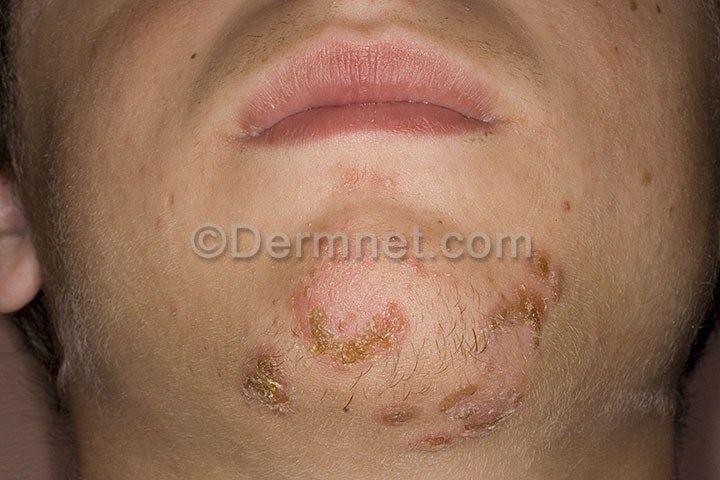
Disease: Cellulitis Impetigo and other Bacterial Infections